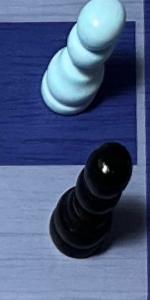
Label: Pawn_Black